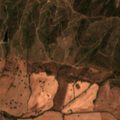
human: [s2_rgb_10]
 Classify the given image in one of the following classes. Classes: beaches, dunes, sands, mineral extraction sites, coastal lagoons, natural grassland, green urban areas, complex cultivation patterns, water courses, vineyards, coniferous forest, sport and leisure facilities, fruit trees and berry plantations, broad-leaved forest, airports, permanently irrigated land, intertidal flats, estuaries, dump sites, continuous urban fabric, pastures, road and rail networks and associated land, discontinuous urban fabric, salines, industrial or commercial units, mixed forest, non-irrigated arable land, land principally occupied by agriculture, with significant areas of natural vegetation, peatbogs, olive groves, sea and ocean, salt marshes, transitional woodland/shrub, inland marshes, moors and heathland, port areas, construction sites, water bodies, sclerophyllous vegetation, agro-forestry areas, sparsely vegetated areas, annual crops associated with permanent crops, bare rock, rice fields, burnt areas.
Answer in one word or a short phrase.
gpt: non-irrigated arable land, complex cultivation patterns, land principally occupied by agriculture, with significant areas of natural vegetation, broad-leaved forest, transitional woodland/shrub